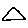
Label: triangle